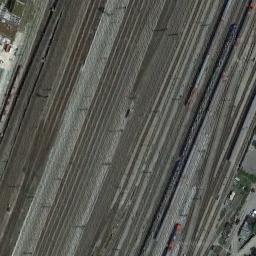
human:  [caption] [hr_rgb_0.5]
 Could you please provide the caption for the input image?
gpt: There are several buildings beside the railway .

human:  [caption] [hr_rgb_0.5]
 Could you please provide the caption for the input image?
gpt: There are about ten railway lines here .

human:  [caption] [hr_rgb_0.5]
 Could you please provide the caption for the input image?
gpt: There are some trains on the railway .

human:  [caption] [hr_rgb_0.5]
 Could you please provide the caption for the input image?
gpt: These railways have some trains on the tracks .

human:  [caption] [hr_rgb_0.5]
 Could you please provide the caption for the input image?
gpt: There are some trains on the railway .